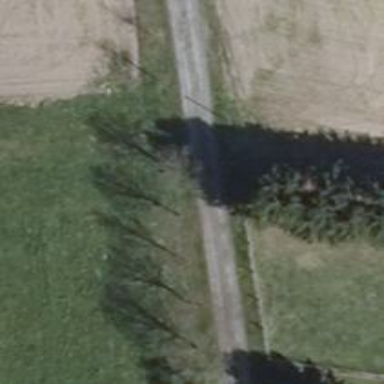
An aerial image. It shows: Row of deciduous broadleaved trees.